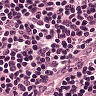
Metastatic tissue present: no